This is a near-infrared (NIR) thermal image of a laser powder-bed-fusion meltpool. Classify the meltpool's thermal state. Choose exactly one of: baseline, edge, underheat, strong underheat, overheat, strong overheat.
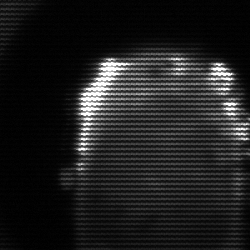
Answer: baseline